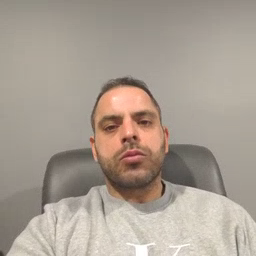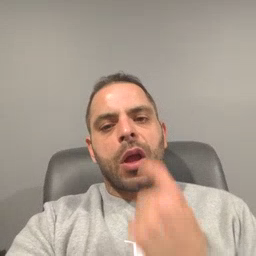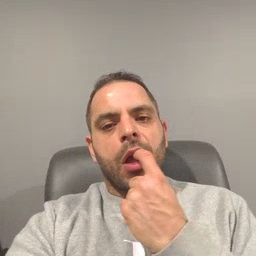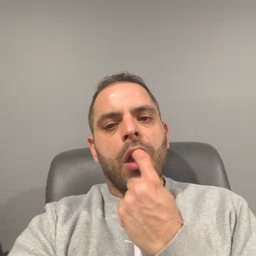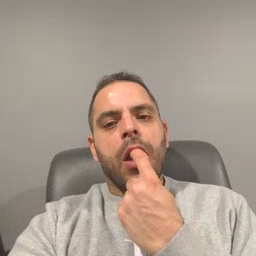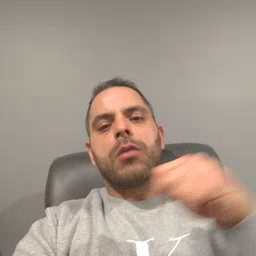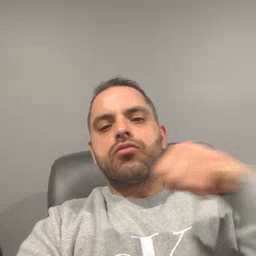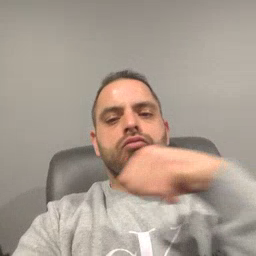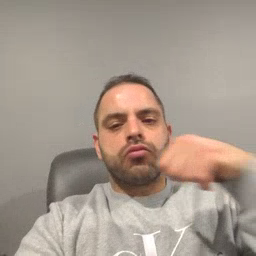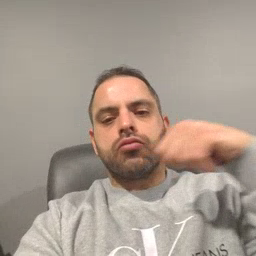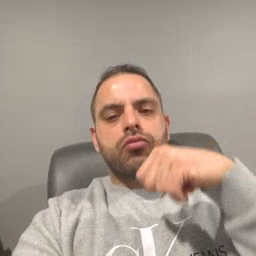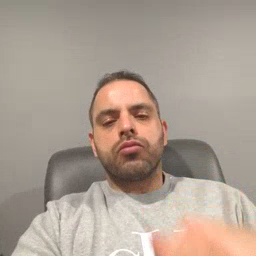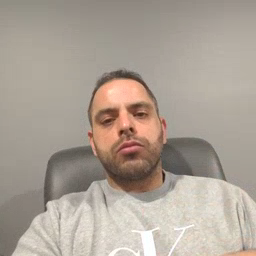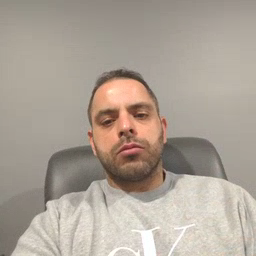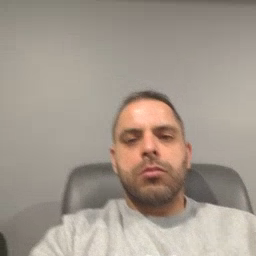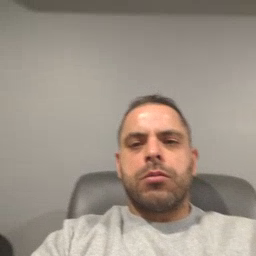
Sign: toothbrush